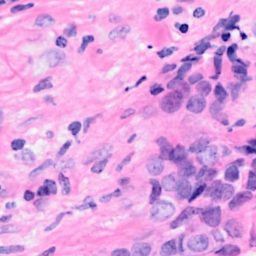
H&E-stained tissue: Breast